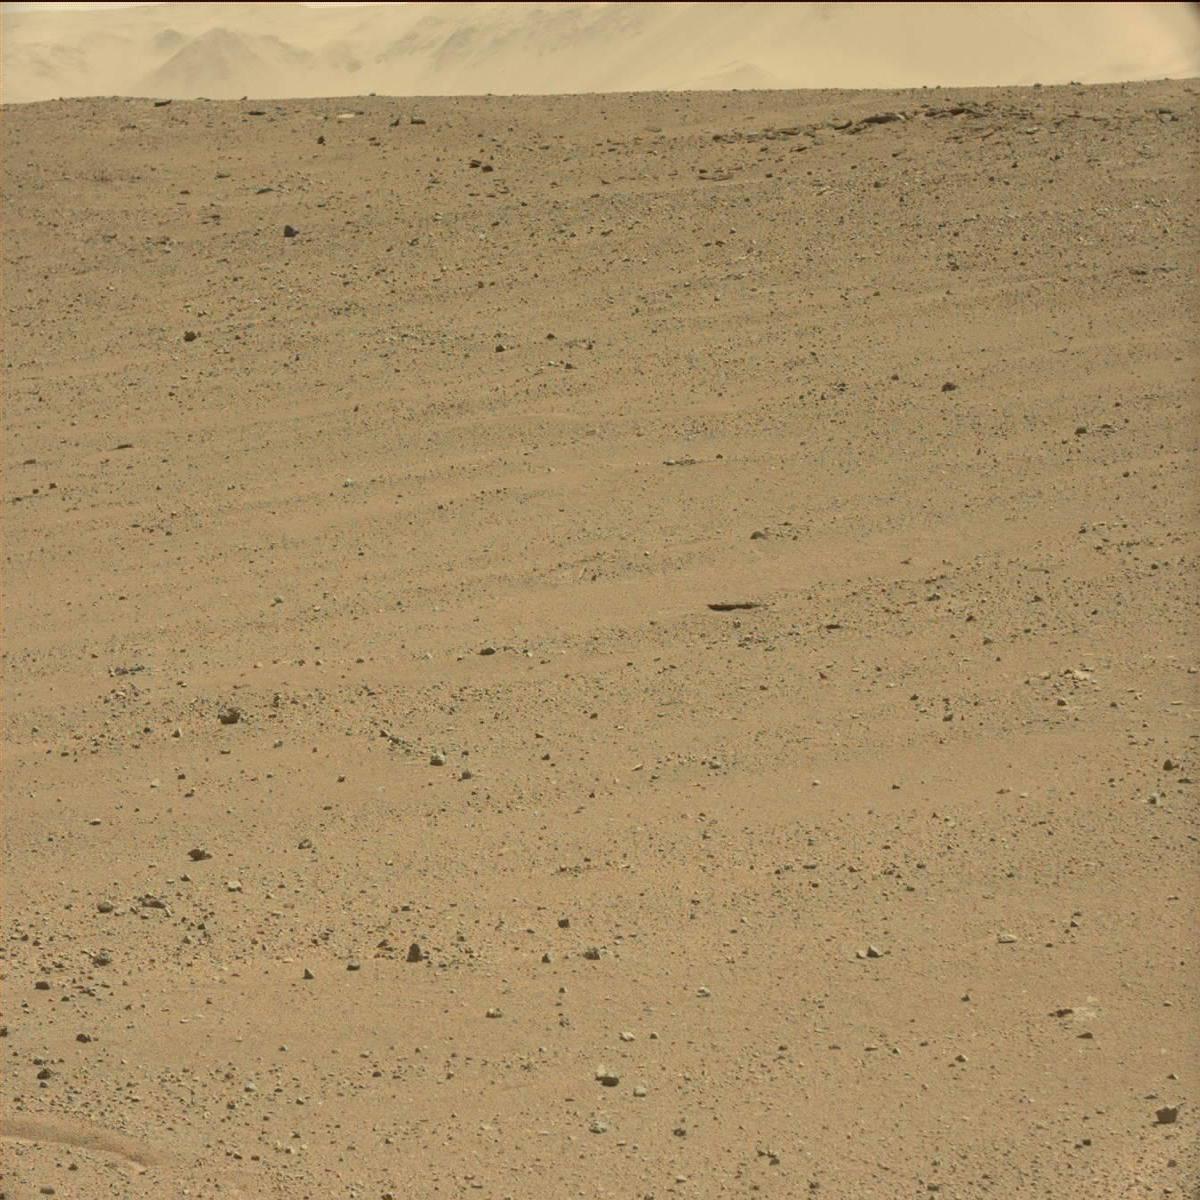
Terrain classes present: Bedrock, Ridge, Rock, Sand / Soil, Sky